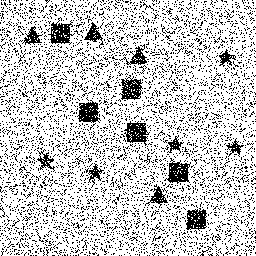
Squares: 6
Triangles: 4
Stars: 5
Total shapes: 15